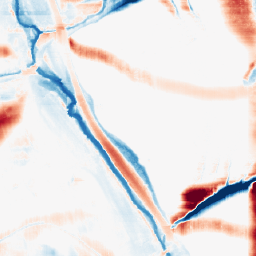
Category: morphological
Decomposition family: morphological_rect
Decomposition parameters: operation: average
width: 50
height: 20
Upsampling method: nearest
Upsampling parameters: scale: 2
Upsampling scale: 2